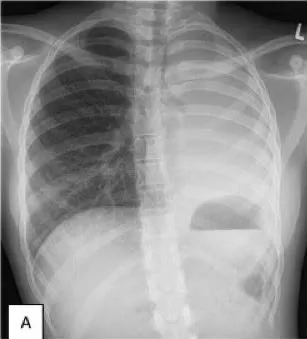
(A and B) Chest radiograph PA and lateral showing left lung
collapse (left hemithorax homogenous opacity with volume loss).
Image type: radiology (x_ray)